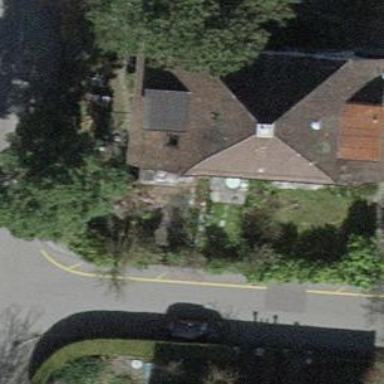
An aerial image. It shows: Building with tile roof.